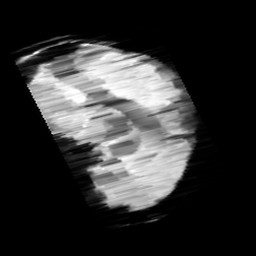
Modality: minIP
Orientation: sagittal
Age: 11
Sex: male
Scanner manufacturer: siemens
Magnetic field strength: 3 T
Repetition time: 0.027 s
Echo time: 0.02 s